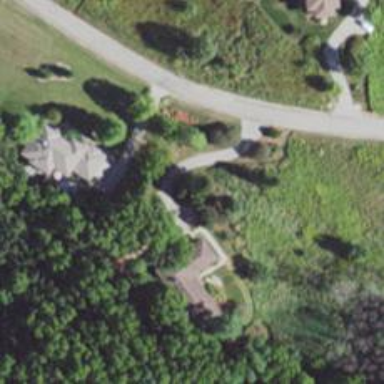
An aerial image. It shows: Driveway.